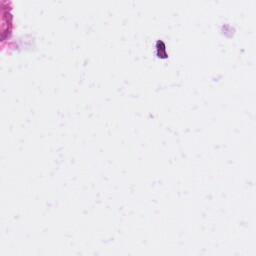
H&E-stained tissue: Skin